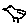
Label: bird